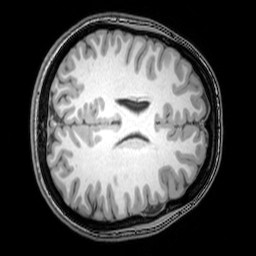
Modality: T1w
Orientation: axial
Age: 20
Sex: female
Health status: healthy
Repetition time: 0.081 s
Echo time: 0.037 s